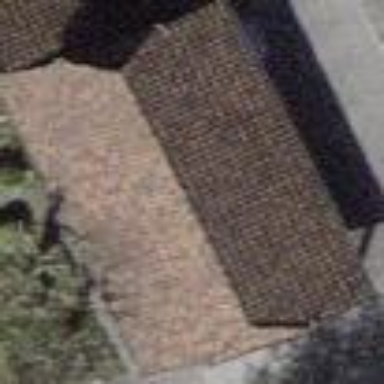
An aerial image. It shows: View of roof of building.